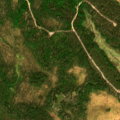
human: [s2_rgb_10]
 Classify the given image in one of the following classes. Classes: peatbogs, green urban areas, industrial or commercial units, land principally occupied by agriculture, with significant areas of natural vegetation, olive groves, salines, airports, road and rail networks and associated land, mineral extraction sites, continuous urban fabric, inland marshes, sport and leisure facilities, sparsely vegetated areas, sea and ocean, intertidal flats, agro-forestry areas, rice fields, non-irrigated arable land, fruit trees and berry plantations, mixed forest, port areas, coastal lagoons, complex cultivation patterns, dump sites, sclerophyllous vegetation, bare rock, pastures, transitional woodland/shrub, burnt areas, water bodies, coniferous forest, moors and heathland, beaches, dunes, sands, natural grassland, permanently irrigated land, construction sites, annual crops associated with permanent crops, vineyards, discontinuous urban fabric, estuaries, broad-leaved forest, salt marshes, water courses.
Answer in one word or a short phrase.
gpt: coniferous forest, transitional woodland/shrub, peatbogs